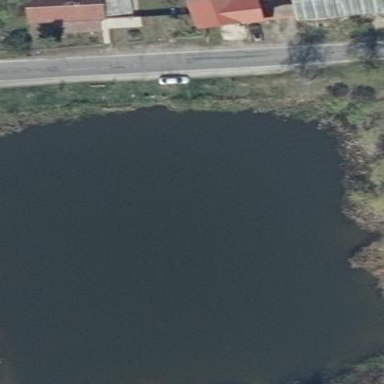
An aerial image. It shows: Pond surrounded by natural water.